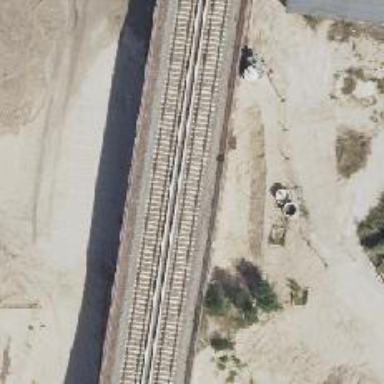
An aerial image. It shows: Rail line that is electrified.